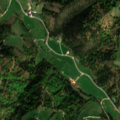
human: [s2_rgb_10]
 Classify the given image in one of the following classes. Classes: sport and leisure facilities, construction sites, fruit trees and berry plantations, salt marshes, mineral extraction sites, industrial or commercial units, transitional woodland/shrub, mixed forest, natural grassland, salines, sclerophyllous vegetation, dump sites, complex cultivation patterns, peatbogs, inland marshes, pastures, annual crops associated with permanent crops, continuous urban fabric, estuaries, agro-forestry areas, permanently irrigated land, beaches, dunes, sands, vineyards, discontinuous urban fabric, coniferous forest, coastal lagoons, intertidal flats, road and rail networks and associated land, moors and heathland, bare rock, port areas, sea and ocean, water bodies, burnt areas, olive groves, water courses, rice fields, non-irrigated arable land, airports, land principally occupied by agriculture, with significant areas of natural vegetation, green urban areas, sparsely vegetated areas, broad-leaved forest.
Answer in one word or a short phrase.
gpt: pastures, broad-leaved forest, coniferous forest, mixed forest